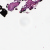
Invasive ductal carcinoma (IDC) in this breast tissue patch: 0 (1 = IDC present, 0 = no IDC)